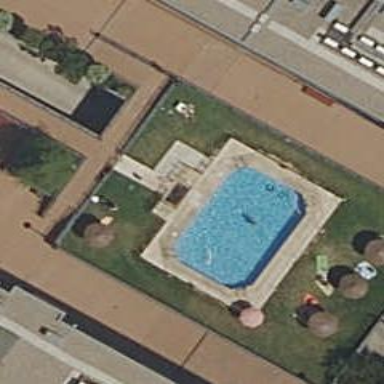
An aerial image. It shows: Swimming pool located in leisure land.